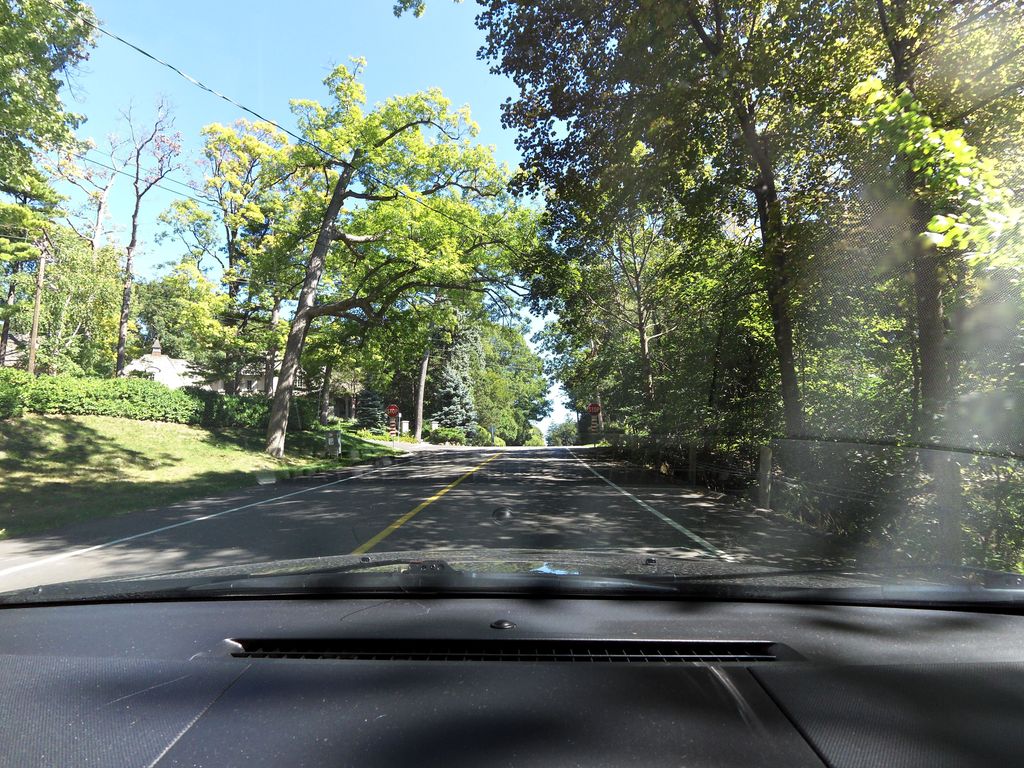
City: hamilton